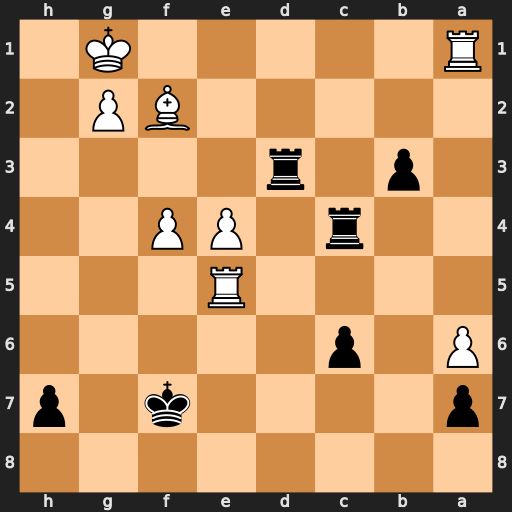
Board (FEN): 8/p4k1p/P1p5/4R3/2r1PP2/1p1r4/5BP1/R5K1
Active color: b
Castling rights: -
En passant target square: -
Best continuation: b2 Rb1 Rc1+ Kh2 Rxb1